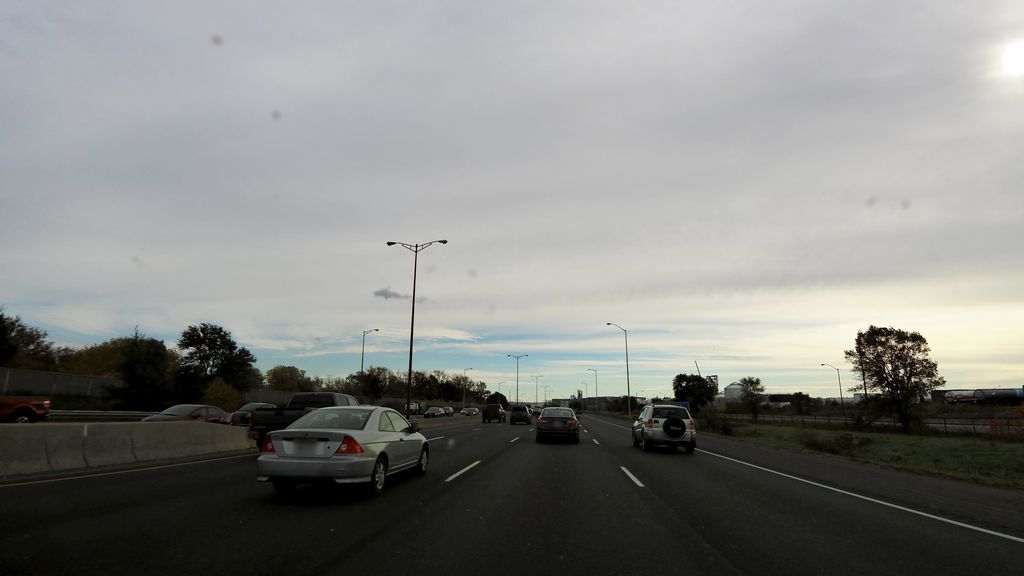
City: hamilton